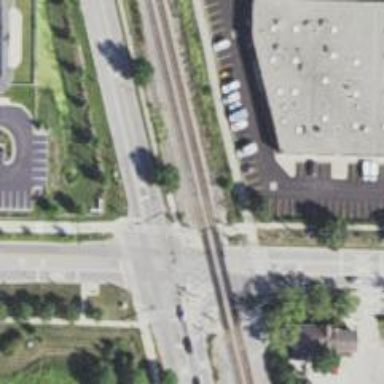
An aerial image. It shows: Railway crossing.